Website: apple
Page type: customer-info-address
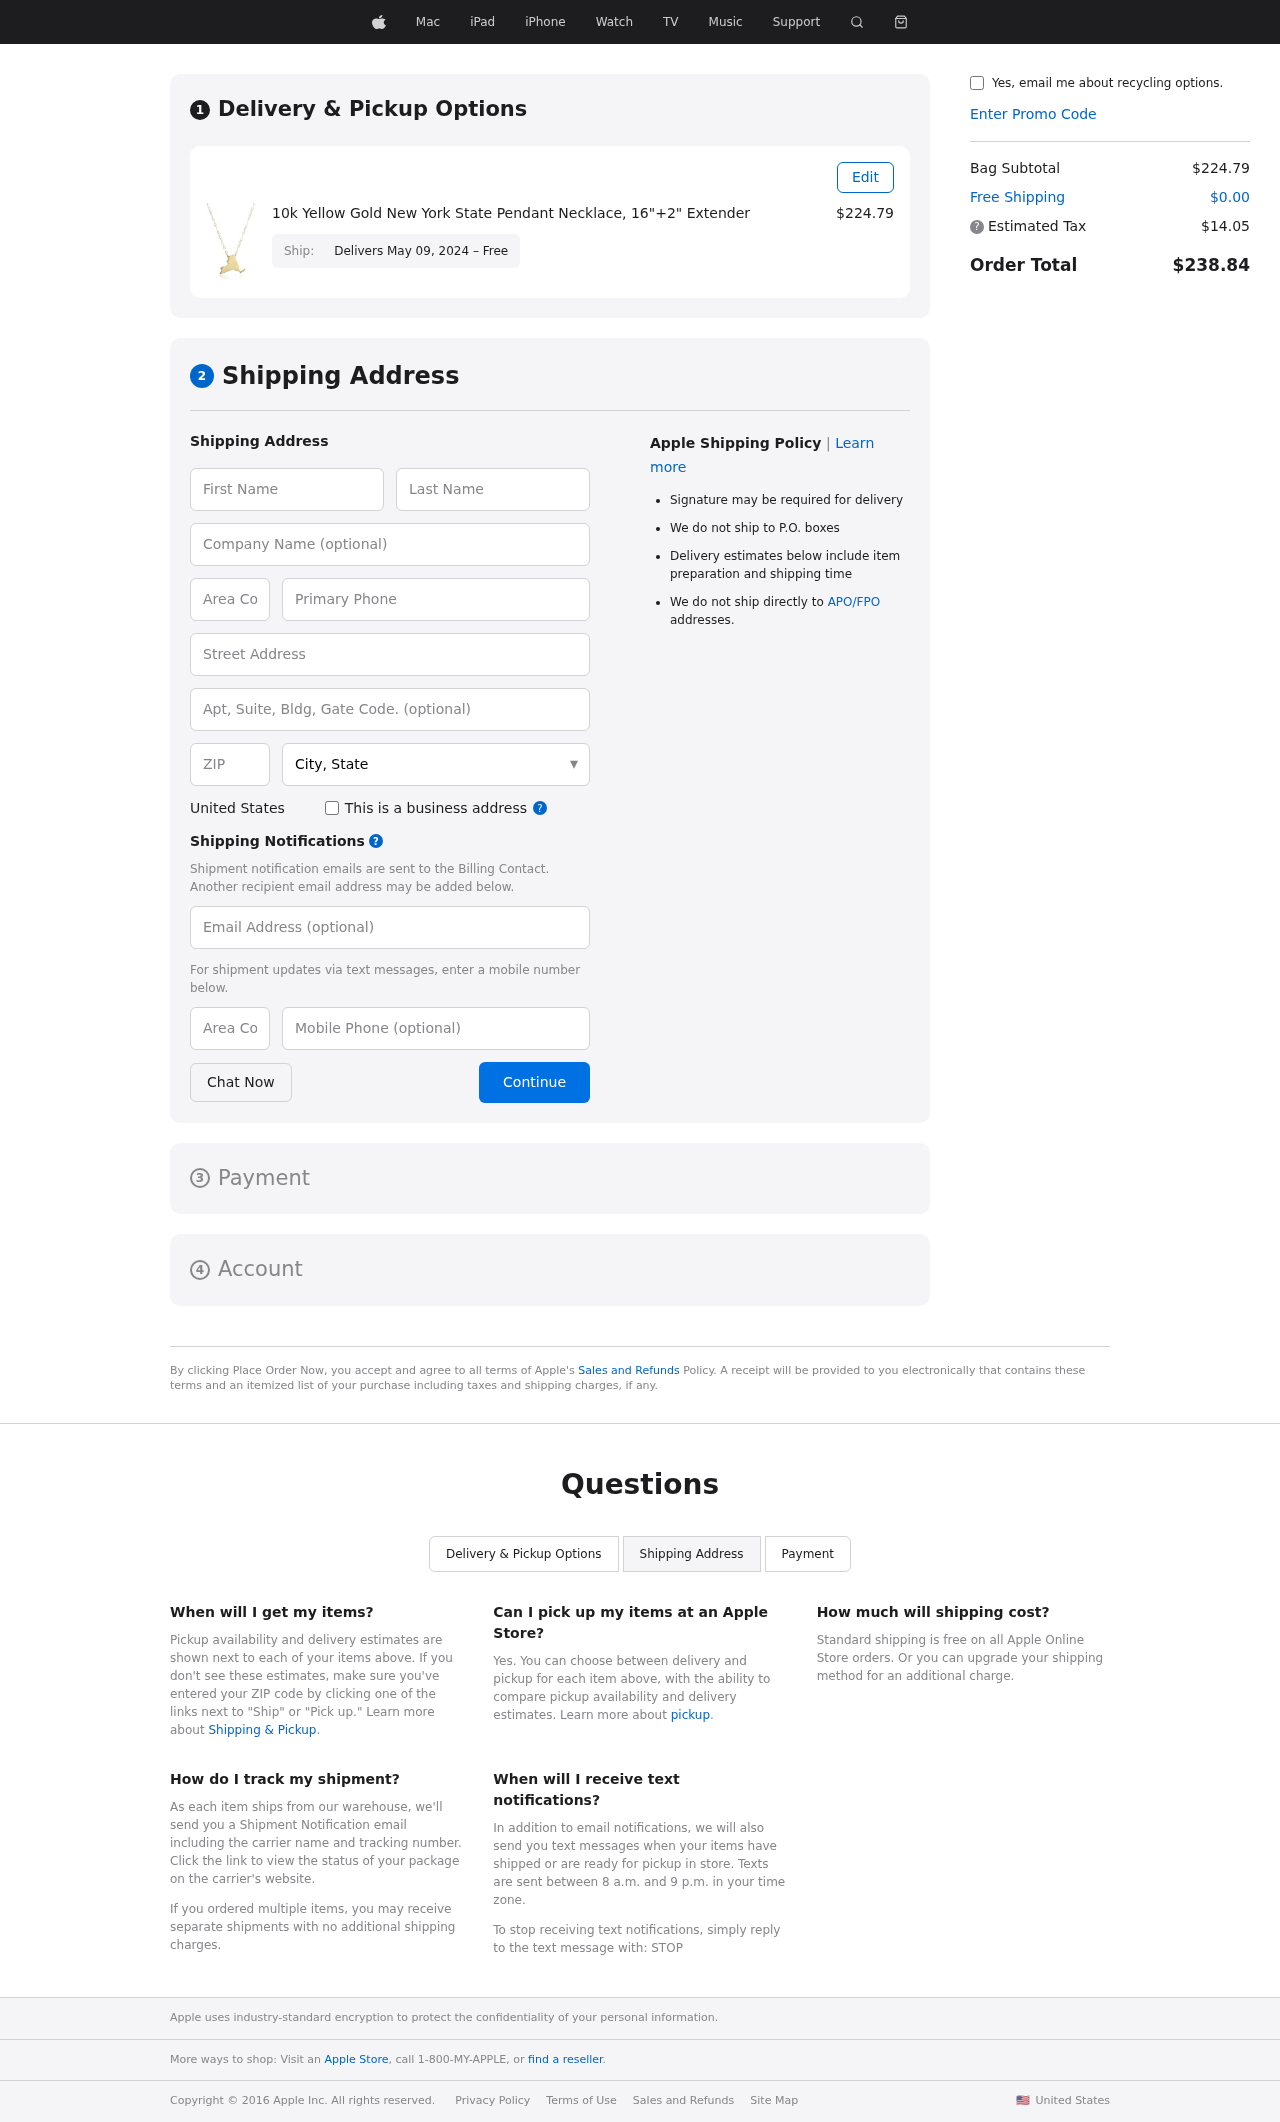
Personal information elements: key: PII_CITY_STATE
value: West Megan, GU
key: PII_COUNTRY
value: United States
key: PII_EMAIL
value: kathleen.mcclain@gmail.com
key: PII_FIRSTNAME
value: Kathleen
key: PII_LASTNAME
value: Mcclain
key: PII_PHONE
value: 6975171700
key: PII_PHONE_AREA
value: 697
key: PII_POSTCODE
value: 39431
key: PII_STREET
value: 7261 Vincent Skyway
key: PII_STREET2
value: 0860 Wilson Tunnel
Product elements: key: PRODUCT1_NAME
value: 10k Yellow Gold New York State Pendant Necklace, 16"+2" Extender
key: PRODUCT1_PRICE
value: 224.79
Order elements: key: ORDER_DELIVERY_DATE
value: Delivers May 09, 2024 – Free
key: ORDER_SUBTOTAL
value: $224.79
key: ORDER_SHIPPING_COST
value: $0.00
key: ORDER_TAX
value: $14.05
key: ORDER_TOTAL
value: $238.84